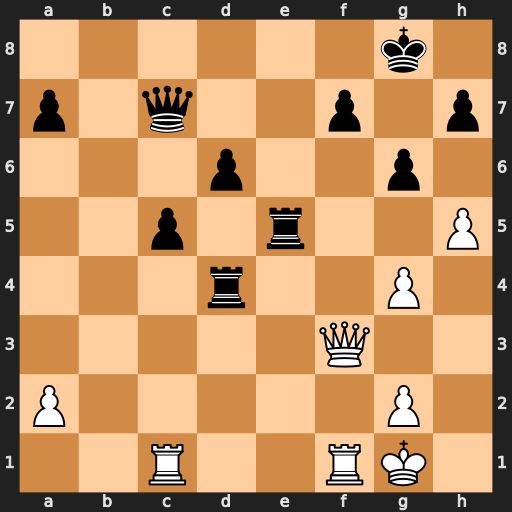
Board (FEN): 6k1/p1q2p1p/3p2p1/2p1r2P/3r2P1/5Q2/P5P1/2R2RK1
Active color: w
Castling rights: -
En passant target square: -
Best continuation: Qa8+ Kg7 h6+ Kxh6 Qf8+ Kg5 Rxf7 Qc6 Rxh7